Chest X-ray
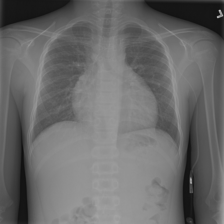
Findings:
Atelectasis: negative
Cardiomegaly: positive
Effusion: negative
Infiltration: positive
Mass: negative
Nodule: positive
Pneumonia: negative
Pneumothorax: negative
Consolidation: negative
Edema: negative
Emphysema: negative
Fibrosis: negative
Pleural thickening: negative
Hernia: negative